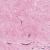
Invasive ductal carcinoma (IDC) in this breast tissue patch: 0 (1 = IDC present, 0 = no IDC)